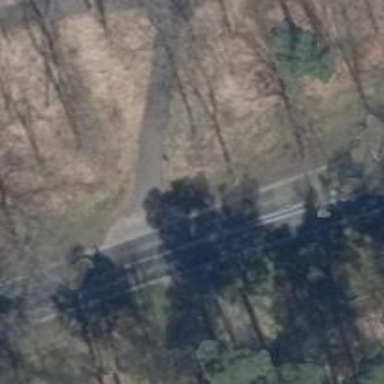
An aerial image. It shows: Primary road with asphalt surface.